Question: I'm trying to make a 3D reconstruction from a set of uncalibrated photographs in MATLAB. I use SIFT to detect feature points and matches between images. I want to make a projective reconstruction first and then update this to a metric one using auto-calibration.
I know how to estimate the 3D points from 2 images by computing the fundamental matrix, camera matrices and triangulation. Now say I have 3 images, a, b and c. I compute the camera matrices and 3D points for image a and b. Now I want to update the structure by adding image c. I estimate the camera matrix by using known 3D points (calculated from a and b) that match with 2D points in image c, since:

However when I reconstruct the 3D points between b and c they don't add up with the existing 3D points from a and b. I'm assuming this is because I don't know the correct depth estimates of the points (depicted by in above formula).
With the <URL> I can estimate the depths and find the structure and motion. However in order to do this, all points have to be visible in all views, which is not the case for my images. How can I estimate the depths for points not visible in all views?
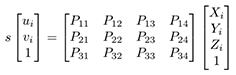
Answer: This is not a question about Matlab. It is about an algorithm.
It is not mathematically possible to estimate the position of a 3D point in an image when you don't see an observation of the point in said image.
There are extensions for factorization to work with missing data. However, the field seems to have converged to <URL> as the Gold Standard.
An excellent tutorial on how to achieve what you want can be found <URL>, which is a culmination of several years of research into a working application. Starting from projective reconstruction up to the metric upgrade.